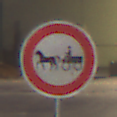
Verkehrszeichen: VerbotGespannfuhrwerke
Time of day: SunriseSunset
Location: Outdoor (Urban)
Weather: PartlyCloudy
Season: NotSpecified
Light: Artificial